Current action and preconditions to check: trajectory_clear

Your task: For each precondition in the list above, predict whether it will hold at this action.

Consider the current scene as observed from the mobile robot's camera, and analyze the predicted future states of all dynamic agents (e.g., people, animals, vehicles, or any moving entities) within the NEXT SECOND.

IMPORTANT: Only answer "very likely" if you are absolutely certain—based on strong, clear evidence—that a dynamic agent will violate the precondition in the predicted future state. Do NOT answer "very likely" for unlikely, ambiguous, or low-probability risks.

Ask yourself for each precondition: Is there a high probability, with clear and convincing evidence, that the predicted future states of any dynamic agent will interfere with the predicted future state of the currently executing action within the NEXT SECOND, causing that precondition to fail?

Assess the risk level based on these predictions. Use "likely" or "very likely" if motions create a clear risk of interference.

Use "neutral" or "improbable" if agents are nearby but their predicted paths are clearly diverging or non-conflicting.

Failure Risk Categories: "very improbable", "improbable", "neutral", "likely", "very likely"

Answer Format: Output ONLY the probability_of_failure value from these categories: "very improbable", "improbable", "neutral", "likely", "very likely"

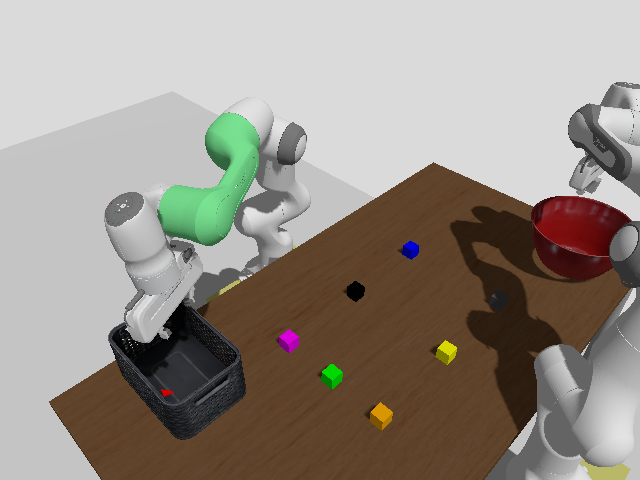

Answer: very improbable